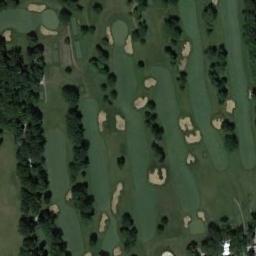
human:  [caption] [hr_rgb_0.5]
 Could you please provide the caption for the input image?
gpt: There are more than a dozen bunkers and winding paths in this area .

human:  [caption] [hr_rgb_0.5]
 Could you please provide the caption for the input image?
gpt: There are many trees near the golf course .

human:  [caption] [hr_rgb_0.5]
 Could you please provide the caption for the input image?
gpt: The golf course has some fairways, Barrier trees and sandpits and some barrier trees are on both sides of the fairways .

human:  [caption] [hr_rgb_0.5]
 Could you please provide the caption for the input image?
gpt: There are many bunkers and paths on a large green lawn on the golf course and many lined trees .

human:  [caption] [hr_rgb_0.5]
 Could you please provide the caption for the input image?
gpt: There are some rows of trees and many bunkers on the golf course .